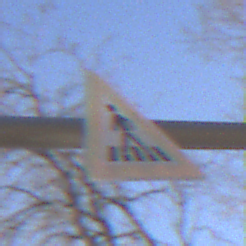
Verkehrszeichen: FussgaengerueberwegRechts
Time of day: SunriseSunset
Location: Outdoor (Nature)
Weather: Clear
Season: NotSpecified
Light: Natural